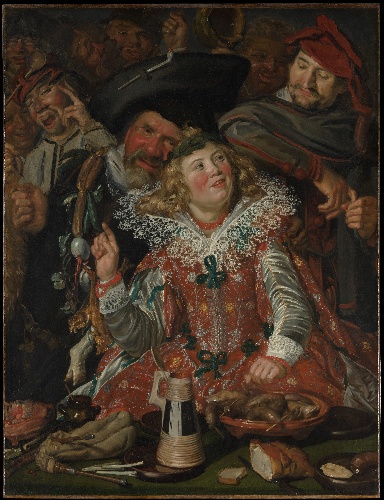
Title: Merrymakers at Shrovetide
Artist: Frans Hals
Artist bio: Dutch, Antwerp 1582/83–1666 Haarlem
Date: ca. 1616–17
Object type: Painting
Classification: Paintings
Medium: Oil on canvas
Dimensions: 51 3/4 x 39 1/4 in. (131.4 x 99.7 cm)
Department: European Paintings
Credit line: Bequest of Benjamin Altman, 1913
Accession year: 1914
Repository: Metropolitan Museum of Art, New York, NY
Tags: Bread|Happiness|Men|Women|Party|Bagpipes|Eggs|Food